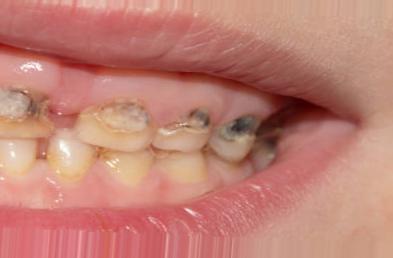
Condition: Caries